Question: Hello i want to make a coustom triangle without using the existing function of matlab, which will start lets say at 300 and will end at 518 , reaching his peak at 408 and max amplitude 1. Note that i want each slope (up-slope and down-slope) should be vectors of 256 elements.So my first thought is to compute a vector va of 256 elements, ok i done it with linspace but then i don't know how to continue. Note that it should be 2 vectors one for up-slope(256 elements) and the other down-slope(256 elements) and it should look like this
any advice appreciated and thanks in advance
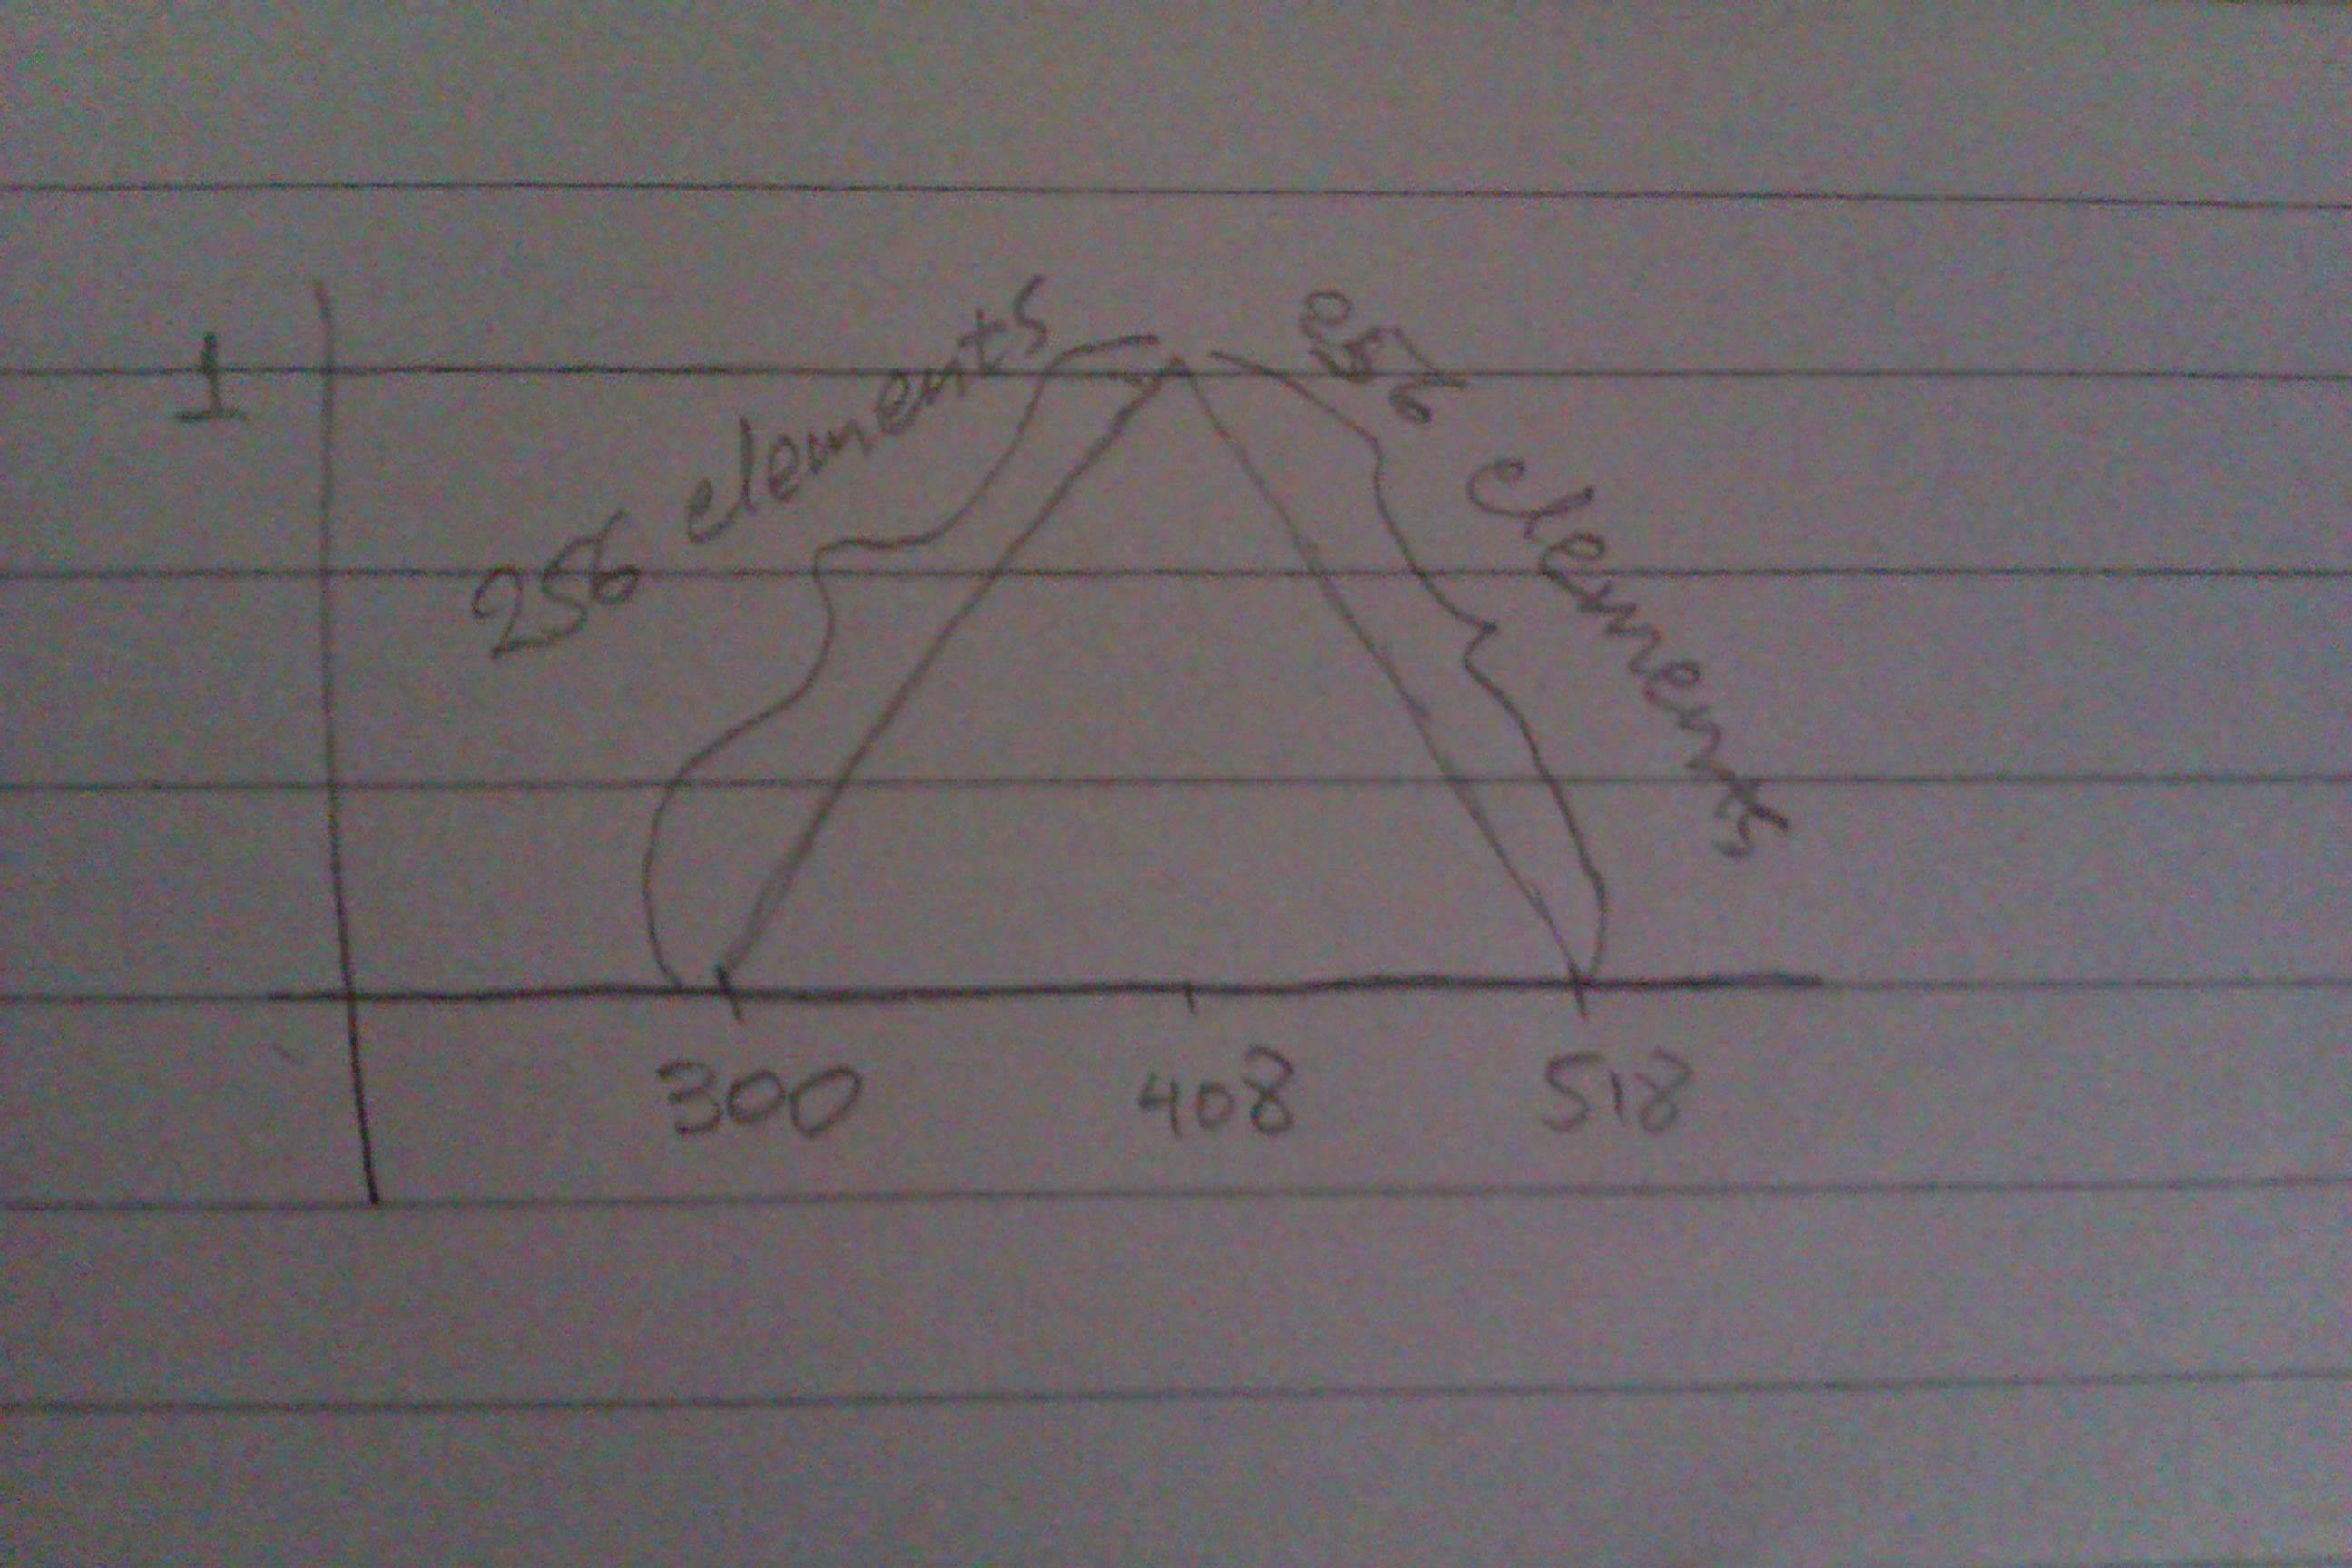
Answer: '''
va = linspace(300,408,256);
va1 = linspace(0,1,256);
vb = linspace(408,518,256);
vb1 = linspace(1,0,256);
figure; axis([200 , 600, -0.2, 1.2]);
hold on
plot(horzcat(va,vb),horzcat(va1,vb1),'r-'); %// inclined lines
plot([300,518],[0,0],'r-'); %// bottom Horizontal line
hold off
'''